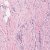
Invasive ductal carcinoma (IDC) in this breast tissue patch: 1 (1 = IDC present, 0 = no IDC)